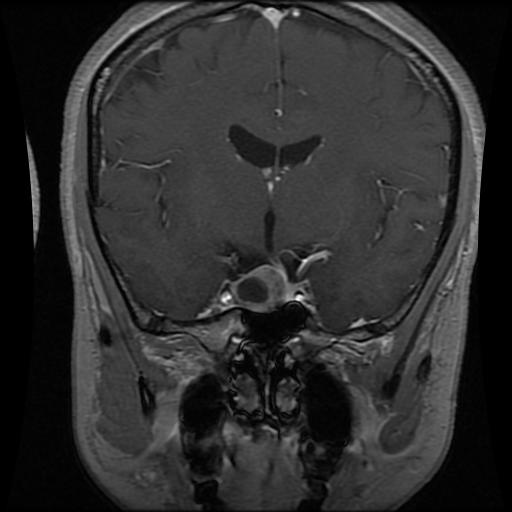
Label: pituitary